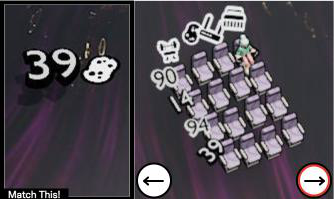
Task: seats
Answer: no